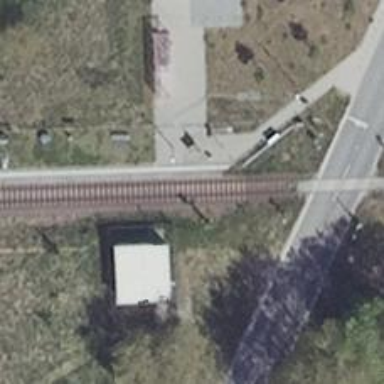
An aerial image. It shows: Railway track.